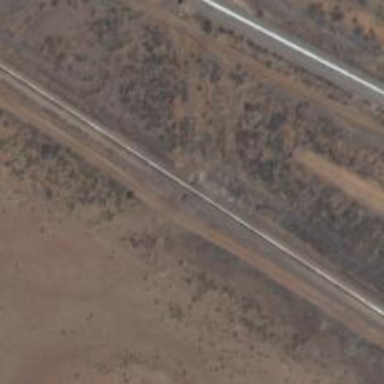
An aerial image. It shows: Railway bridge.